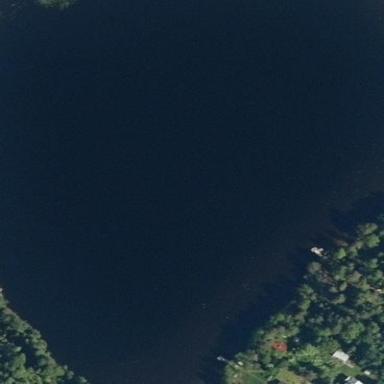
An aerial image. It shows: Serene lake.